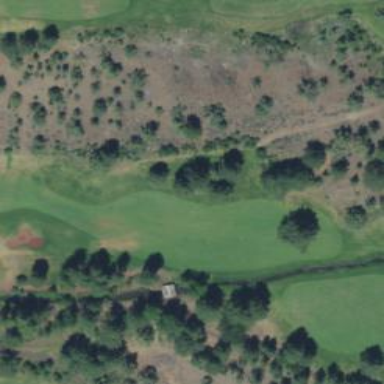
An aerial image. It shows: Golf hole.